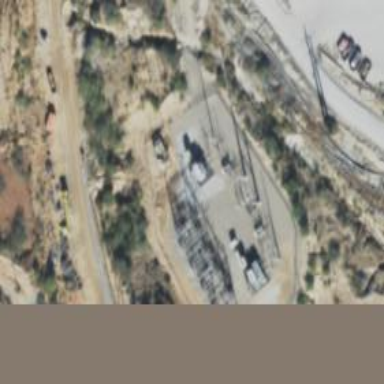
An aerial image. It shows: Switch for power supply.